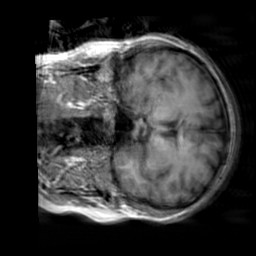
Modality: T1w
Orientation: coronal
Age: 30
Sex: female
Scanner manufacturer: siemens
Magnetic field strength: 3 T
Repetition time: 2.3 s
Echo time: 0.00303 s